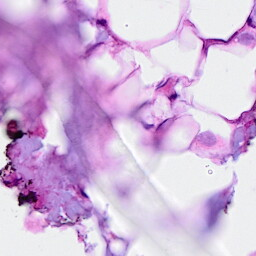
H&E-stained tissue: Breast